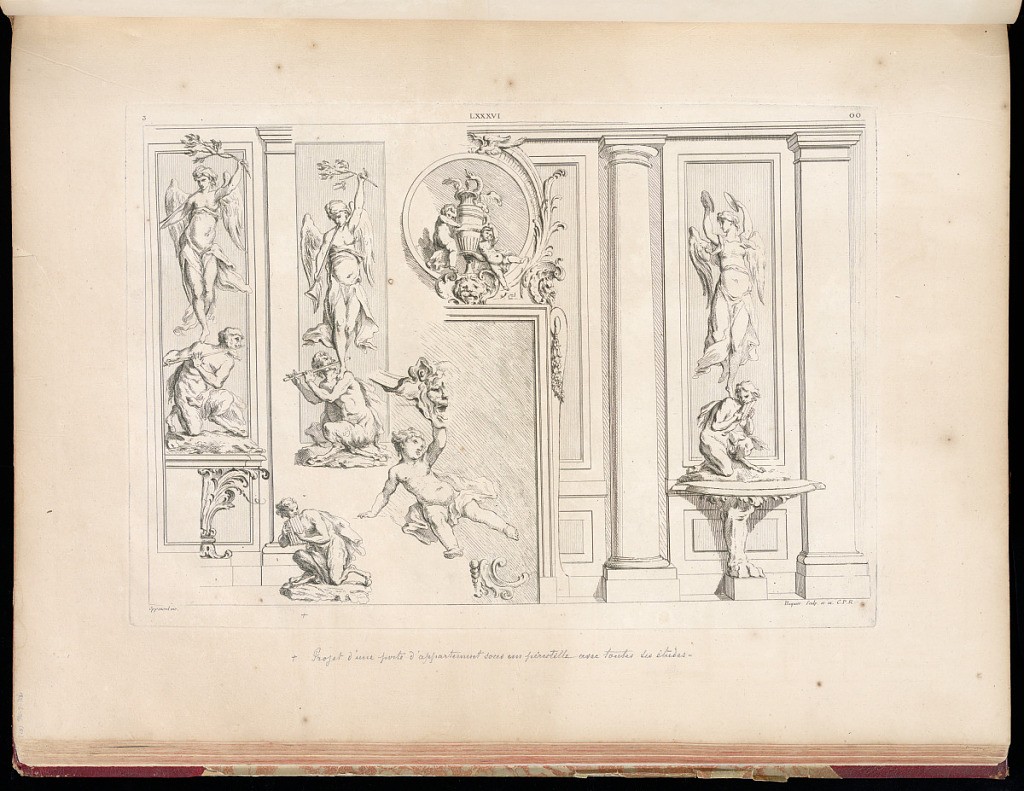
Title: Designs for Panels and Console Tables
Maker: Gilles-Marie Oppenord, French, 1672–1742
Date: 1749-1761
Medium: Etching and engraving on laid paper
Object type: Bound print
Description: Designs for panels with winged figures holding aloft branches of leaves and tambourines, and console tables supporting carved satyrs, crouching and playing flutes and pan pipes. At the center of the plate is a door with an oval rondel above it, with putti holding onto a dragon-entwined vase. The plate is signed and numbered.